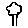
Label: tree